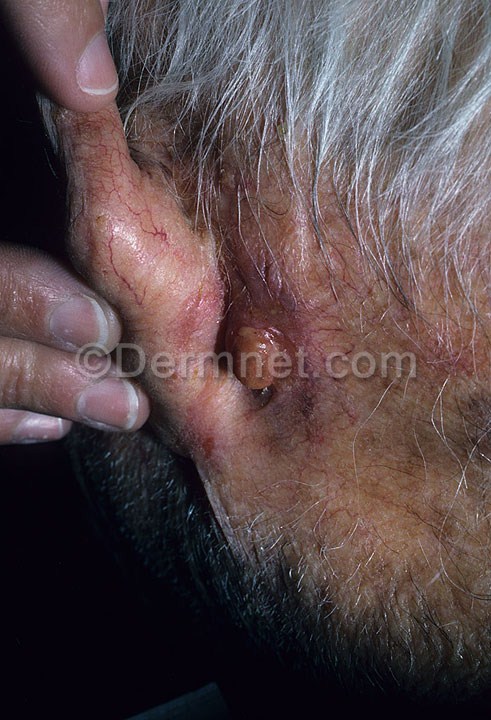
Disease: Actinic Keratosis Basal Cell Carcinoma and other Malignant Lesions